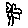
Label: flower